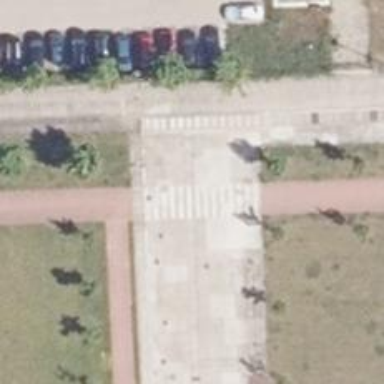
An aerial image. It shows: Zebra crossing on the road.